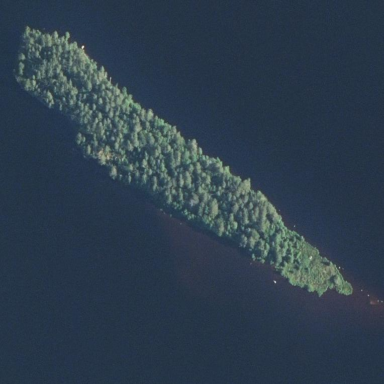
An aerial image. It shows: Islet surrounded by forest.